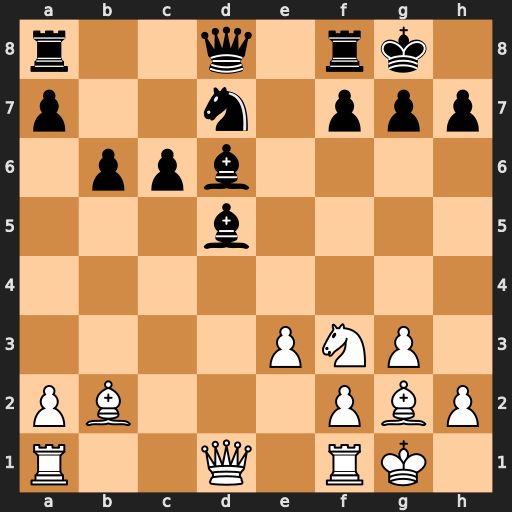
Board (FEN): r2q1rk1/p2n1ppp/1ppb4/3b4/8/4PNP1/PB3PBP/R2Q1RK1
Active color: w
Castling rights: -
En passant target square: -
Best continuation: e4 Bxe4 Qxd6